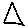
Label: triangle